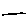
Label: line